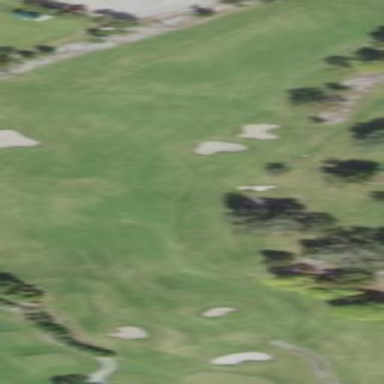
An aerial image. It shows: Golf fairway surrounded by grass.